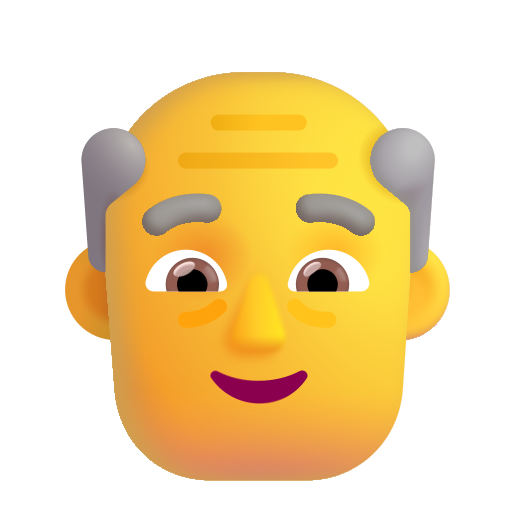
old man color default